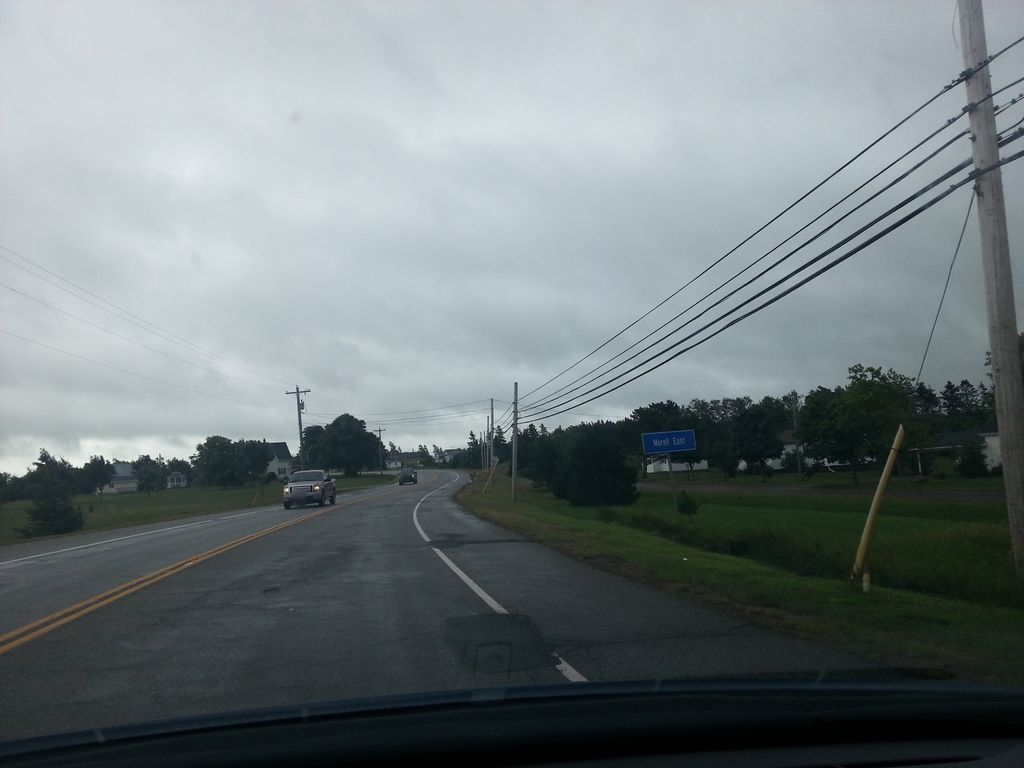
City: charlottetown